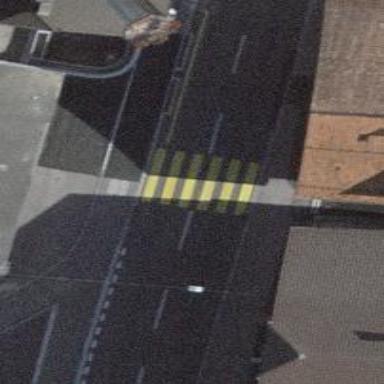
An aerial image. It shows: Uncontrolled zebra crossing with zebra markings.